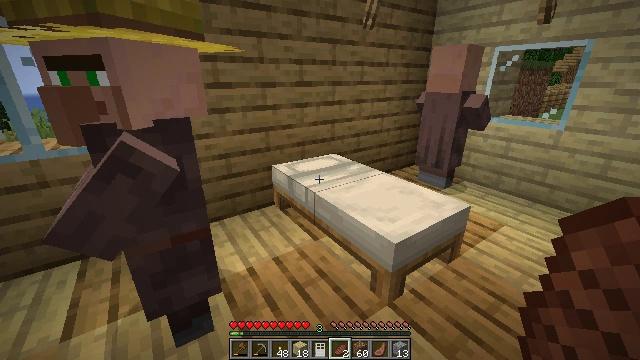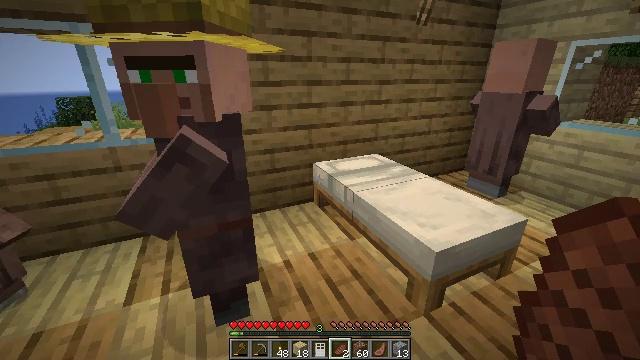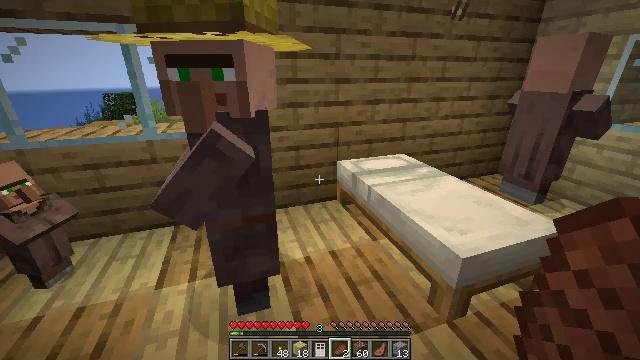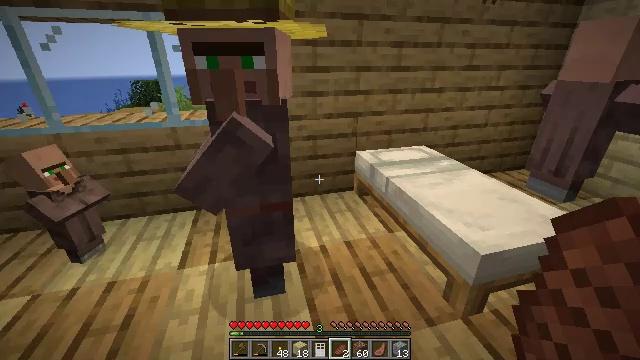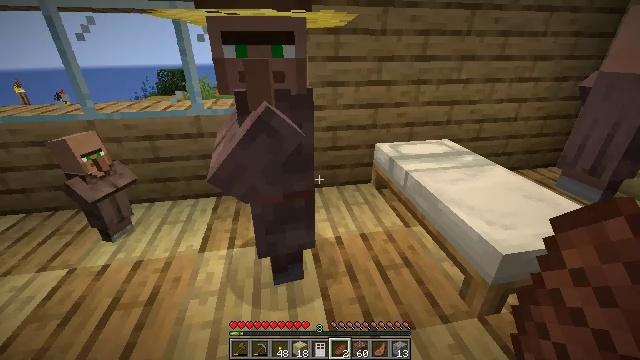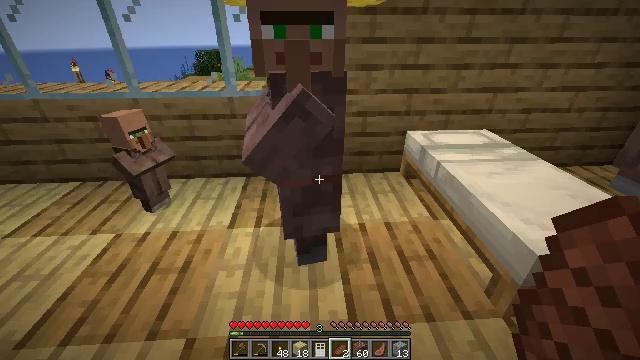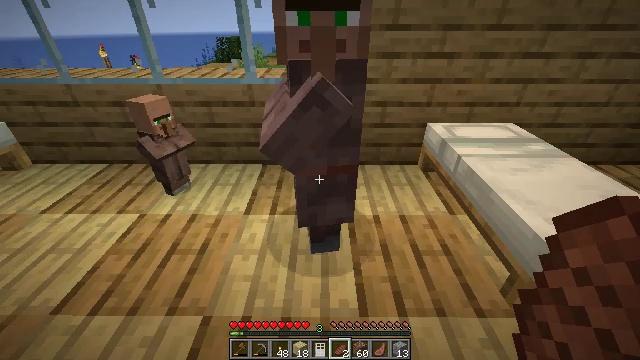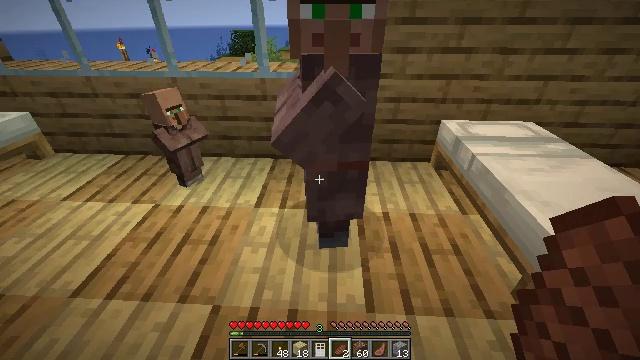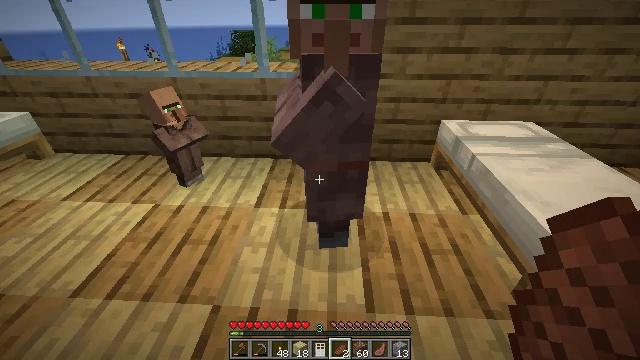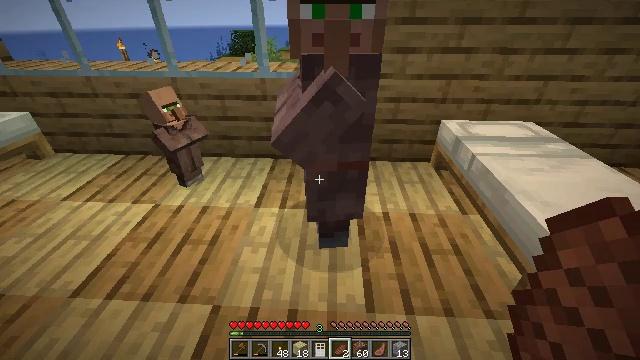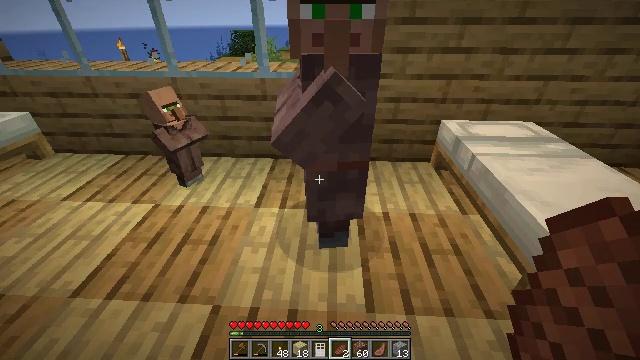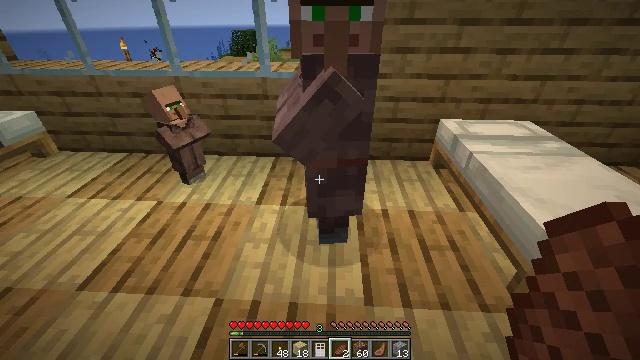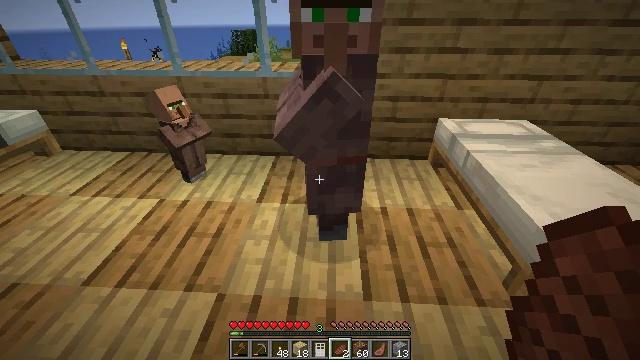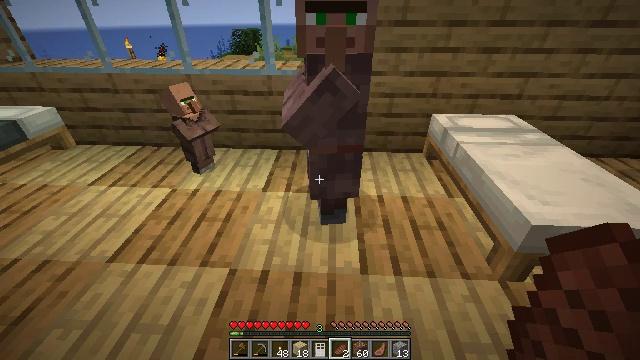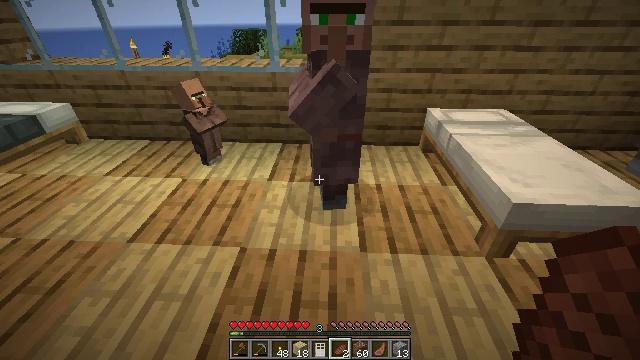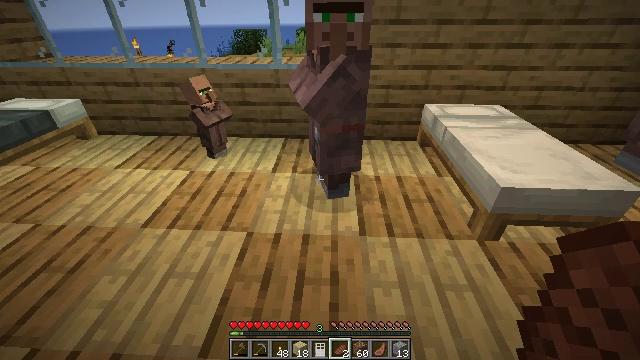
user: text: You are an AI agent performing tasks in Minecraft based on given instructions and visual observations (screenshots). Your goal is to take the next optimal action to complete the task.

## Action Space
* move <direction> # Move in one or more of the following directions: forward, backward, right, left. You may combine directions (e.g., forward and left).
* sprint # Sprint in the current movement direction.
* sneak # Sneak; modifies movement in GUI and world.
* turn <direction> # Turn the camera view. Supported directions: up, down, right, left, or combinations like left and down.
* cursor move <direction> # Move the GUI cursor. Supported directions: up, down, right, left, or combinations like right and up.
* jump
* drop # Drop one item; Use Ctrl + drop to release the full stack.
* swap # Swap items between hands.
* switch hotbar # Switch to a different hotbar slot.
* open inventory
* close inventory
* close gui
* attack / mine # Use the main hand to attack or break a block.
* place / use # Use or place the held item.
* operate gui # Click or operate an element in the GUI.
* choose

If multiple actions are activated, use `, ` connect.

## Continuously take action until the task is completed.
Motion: motion action
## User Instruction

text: Remove a cooked beef from the inventory.
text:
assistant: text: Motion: turn left
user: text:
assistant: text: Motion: turn left
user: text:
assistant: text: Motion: turn left and down
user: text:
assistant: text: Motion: turn left and down
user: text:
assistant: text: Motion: turn left and down
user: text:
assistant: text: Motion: turn left and down
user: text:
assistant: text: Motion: turn left and down
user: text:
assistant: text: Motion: no_op
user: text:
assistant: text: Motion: no_op
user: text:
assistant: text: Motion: no_op
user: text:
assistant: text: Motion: move back
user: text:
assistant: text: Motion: move back
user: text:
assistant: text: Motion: move back
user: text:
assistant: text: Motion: move back
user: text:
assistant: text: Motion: move back
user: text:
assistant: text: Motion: move back
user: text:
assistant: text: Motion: move back
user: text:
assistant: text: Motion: move back
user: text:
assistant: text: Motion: move back
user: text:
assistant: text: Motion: move back, turn up
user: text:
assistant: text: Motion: move back
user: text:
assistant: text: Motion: turn up
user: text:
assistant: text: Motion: turn up
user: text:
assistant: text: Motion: no_op
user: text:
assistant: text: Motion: turn up
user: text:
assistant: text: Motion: no_op
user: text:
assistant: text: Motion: no_op
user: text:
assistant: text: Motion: no_op
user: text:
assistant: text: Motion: no_op
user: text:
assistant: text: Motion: no_op